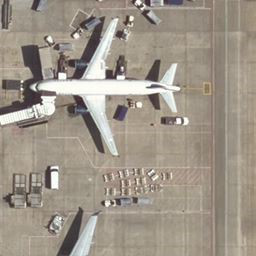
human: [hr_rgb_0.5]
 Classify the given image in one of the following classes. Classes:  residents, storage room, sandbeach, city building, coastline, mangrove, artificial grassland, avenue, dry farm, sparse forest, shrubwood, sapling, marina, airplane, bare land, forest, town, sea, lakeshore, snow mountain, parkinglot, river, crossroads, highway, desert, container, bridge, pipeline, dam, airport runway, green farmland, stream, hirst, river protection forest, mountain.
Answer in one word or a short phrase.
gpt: airplane